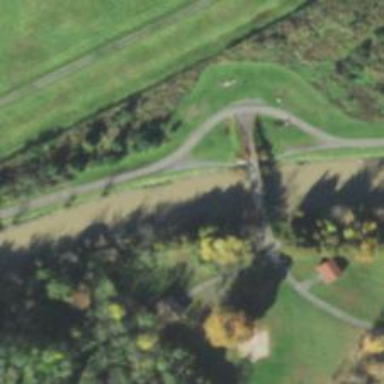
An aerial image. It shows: Path on bridge.